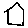
Label: house